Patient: sex F, age 57
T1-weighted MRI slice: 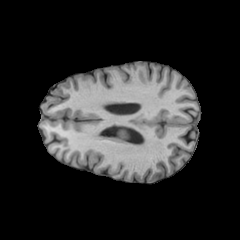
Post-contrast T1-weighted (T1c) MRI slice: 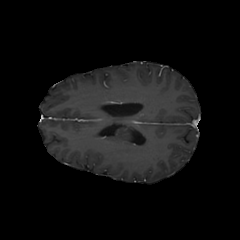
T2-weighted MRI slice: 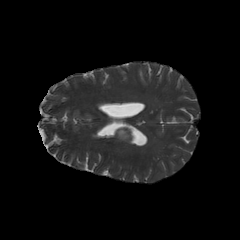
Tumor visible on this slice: yes
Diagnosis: Astrocytoma, IDH-wildtype
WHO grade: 3